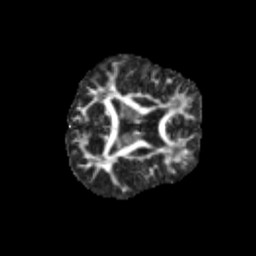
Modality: FA
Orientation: axial
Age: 11
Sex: male
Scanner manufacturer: siemens
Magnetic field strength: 3 T
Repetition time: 3.8 s
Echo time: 0.07 s